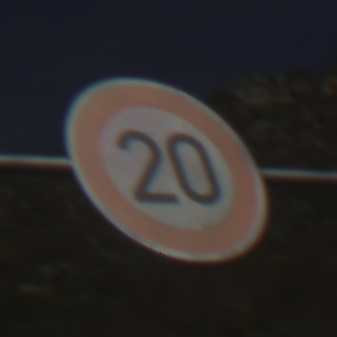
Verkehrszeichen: Geschwindigkeit20
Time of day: MorningAfternoon
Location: Outdoor (RoadRail)
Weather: PartlyCloudy
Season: NotSpecified
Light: Natural